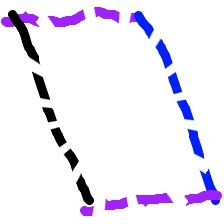
Shape: parallelogram